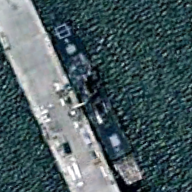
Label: destroyer